Question: Please I would like to clone element from this xml:

The element prijemkaItem is got by this function:
'''
XElement doc = XElement.Load("input.xml");
XmlReader reader = XmlReader.Create("input.xml");
while (reader.Read())
{
switch (reader.NodeType)
{
case XmlNodeType.Element:
if (reader.Name == "pri:prijemkaItem")
elementPrijemkaItem = XElement.ReadFrom(reader) as XElement;
break;
}
}
reader.Close()
'''
I would like to put this element behind itself. Please any idea, how can I do this?
Thanks for any advice.
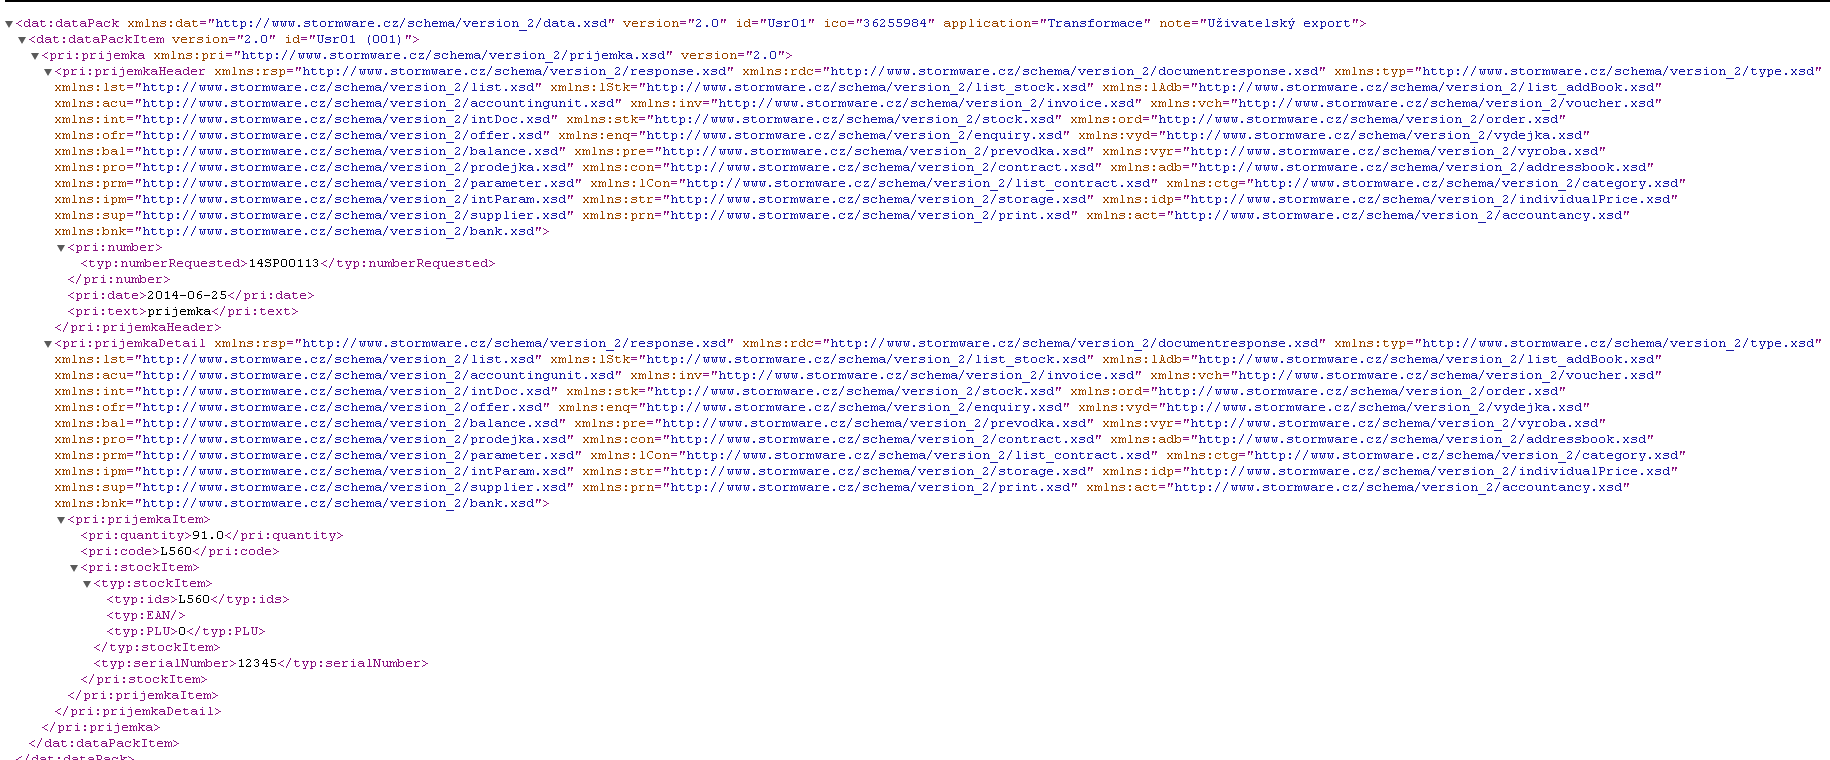
Answer: Assuming for simplicity that your Xml structure is the following:
'''
<?xml version="1.0" encoding="utf-8"?>
<dat:dataPack xmlns:dat="datNamespace">
<dat:dataPackItem>
<pri:prijemka xmlns:pri="priNamespace">
<othernode></othernode>
</pri:prijemka>
</dat:dataPackItem>
</dat:dataPack>
'''
If you want to duplicate the 'pri:prijemka' node you can use :
'''
//using System.Xml.Linq;
//load the xml file
Document doc = XDocument.Load( "D:\input.xml" );
//get the "dat" namespace
var datNamespace = doc.Root.GetNamespaceOfPrefix( "dat" );
//get "dat:dataPackItem" node
var dataPackItemNode = doc.Root.Element( datNamespace + "dataPackItem" );
//since you don't know the "pri" namespace you can do:
var prijemkaNode = dataPackItemNode.Descendants( )
.Where(x => x.Name.LocalName == "prijemka")
.FirstOrDefault();
//add it to the "dat:dataPackItem" node
dataPackItemNode.Add( prijemkaNode );
//save the xml file
doc.Save( "D:\input.xml" );
'''
The result is:
'''
<?xml version="1.0" encoding="utf-8"?>
<dat:dataPack xmlns:dat="datNamespace">
<dat:dataPackItem>
<pri:prijemka xmlns:pri="priNamespace">
<othernode></othernode>
</pri:prijemka>
<pri:prijemka xmlns:pri="priNamespace">
<othernode></othernode>
</pri:prijemka>
</dat:dataPackItem>
</dat:dataPack>
'''